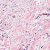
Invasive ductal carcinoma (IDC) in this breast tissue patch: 0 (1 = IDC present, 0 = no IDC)